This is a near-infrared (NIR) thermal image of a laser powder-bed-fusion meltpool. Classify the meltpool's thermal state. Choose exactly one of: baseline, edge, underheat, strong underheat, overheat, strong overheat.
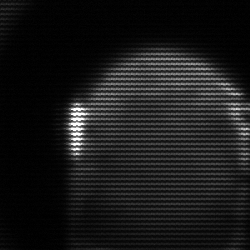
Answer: edge